Field crop: tomato
Growth stage: 1
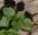
Species: solanum